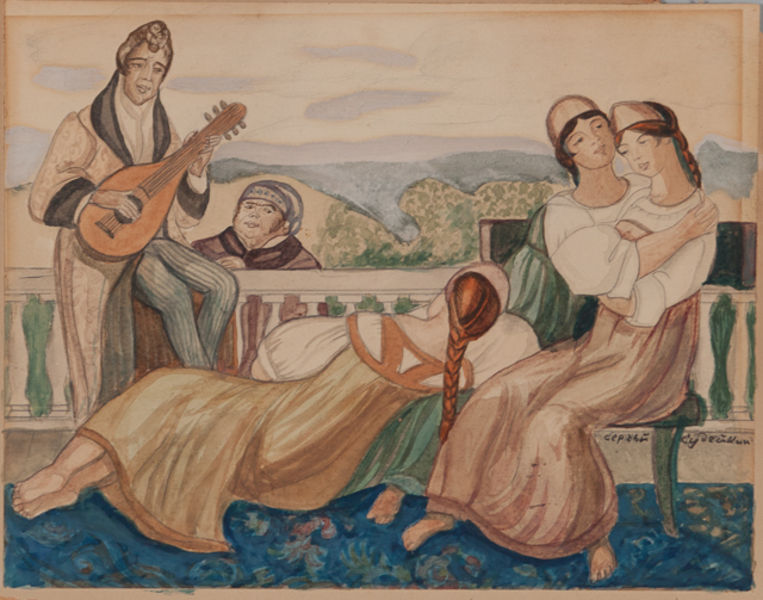
Titel: Untitled Theatre Drawing
Künstler: Sergei Iur'evich Sudeikin
Standort: Amherst (Massachusetts, USA)
Institution: Mead Art Museum, Amherst College
Schlagwörter: balcony, blue, chair, column, crown, embrace, hat, men, people, red, soldier, window, women, bench, carpet, dress, dresses, figures, frauen, girls, gray, green, grey, hair, ladies, lady, painting, sit, sitting, wall, woman, yellow, brown, floor, railing, paar, hand, clouds, frau, greek, man, sky, stone, hills, landscape, mountain, nature, young, horizon, armor, feet, prince, garden, porch, drawing, paper, castle, coat, jacket, scene, fence, love, mann, instrument, music, watercolor, colorful, dull, pants, watching, musician, pencil, medieval, legs, pale, aquarell, lying, resting, sleeping, playing, gentleman, bank, humans, tan, landschaft, son, indian, oriental, lovers, haar, reclining, gentlemen, russian, balustrade, boys, porcelain, zwerg, guitar, rail, colomn, slave, entertainment, listen, listening, lute, mandolin, touch, violin, relax, princess, sombre, fat, hug, romance, bare feet, barefoot, braid, balkon, scenery, string, pigtail, bard, liebespaar, strings, zopf, schlafen, laute, gitarre, strum, crowns, lyre, negro, braids, friendship, laying, musci, b, middle east, joyful, musical, sing, hugs, patio, joy, black man, hrizon, musik, banister, sitzen, gesellschaft, sings, song, c, spielen, lesbian, strumming, guys, butler, strips, terace, peeping, group scene, perv, terasse, verehrer, beobachter, liebhaber, komisch, saenger, gelaender, baclony, hören, terrasse, ukelely, striped pants, serenades, mandolin musician balcony, long tails, recilining, green hills, spindles, simger, blue carpet, pucture